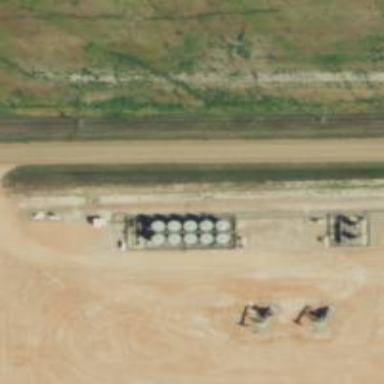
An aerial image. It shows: Storage tank that is man-made.